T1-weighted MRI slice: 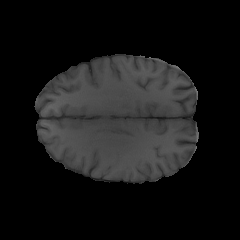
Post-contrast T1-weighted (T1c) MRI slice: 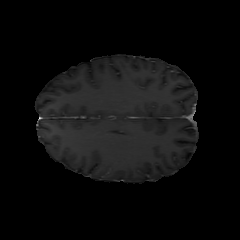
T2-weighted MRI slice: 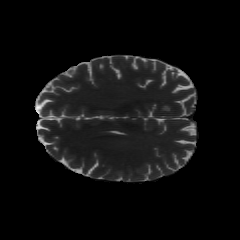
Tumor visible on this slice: no